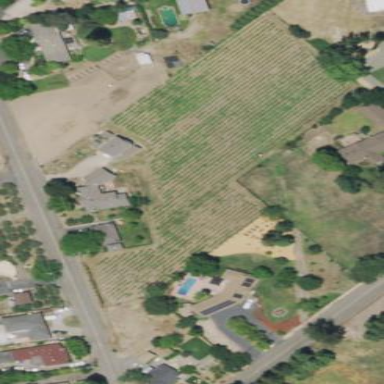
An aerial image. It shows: Vineyard with wine grapes as the main crop.